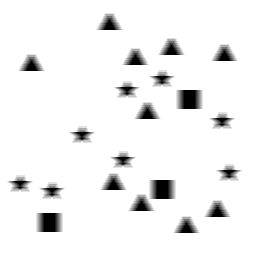
Squares: 3
Triangles: 10
Stars: 8
Total shapes: 21